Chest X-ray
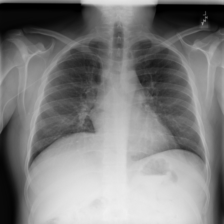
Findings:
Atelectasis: negative
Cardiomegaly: negative
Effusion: negative
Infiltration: negative
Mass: negative
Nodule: negative
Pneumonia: negative
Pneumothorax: negative
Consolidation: negative
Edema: negative
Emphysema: negative
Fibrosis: negative
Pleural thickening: negative
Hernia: negative